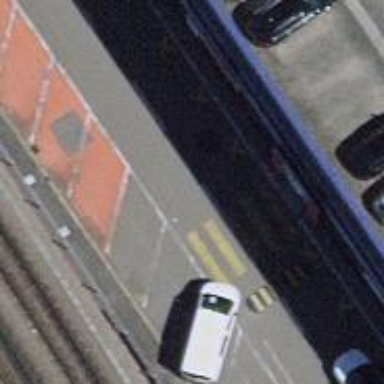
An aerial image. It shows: Uncontrolled zebra crossing on the road.